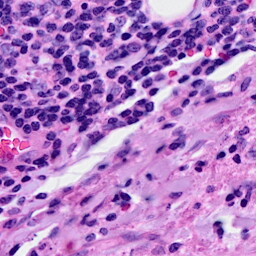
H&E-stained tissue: Breast